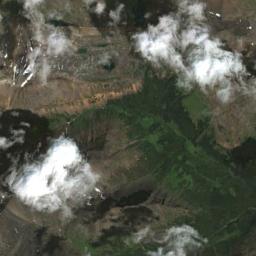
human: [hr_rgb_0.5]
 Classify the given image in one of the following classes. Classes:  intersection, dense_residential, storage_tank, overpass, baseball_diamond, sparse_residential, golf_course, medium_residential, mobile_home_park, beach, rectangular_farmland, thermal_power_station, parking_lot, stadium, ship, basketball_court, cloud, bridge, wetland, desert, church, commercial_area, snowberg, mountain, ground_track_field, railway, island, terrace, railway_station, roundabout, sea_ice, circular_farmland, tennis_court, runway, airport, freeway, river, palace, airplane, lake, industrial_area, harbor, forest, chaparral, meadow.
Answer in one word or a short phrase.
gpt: cloud